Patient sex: F
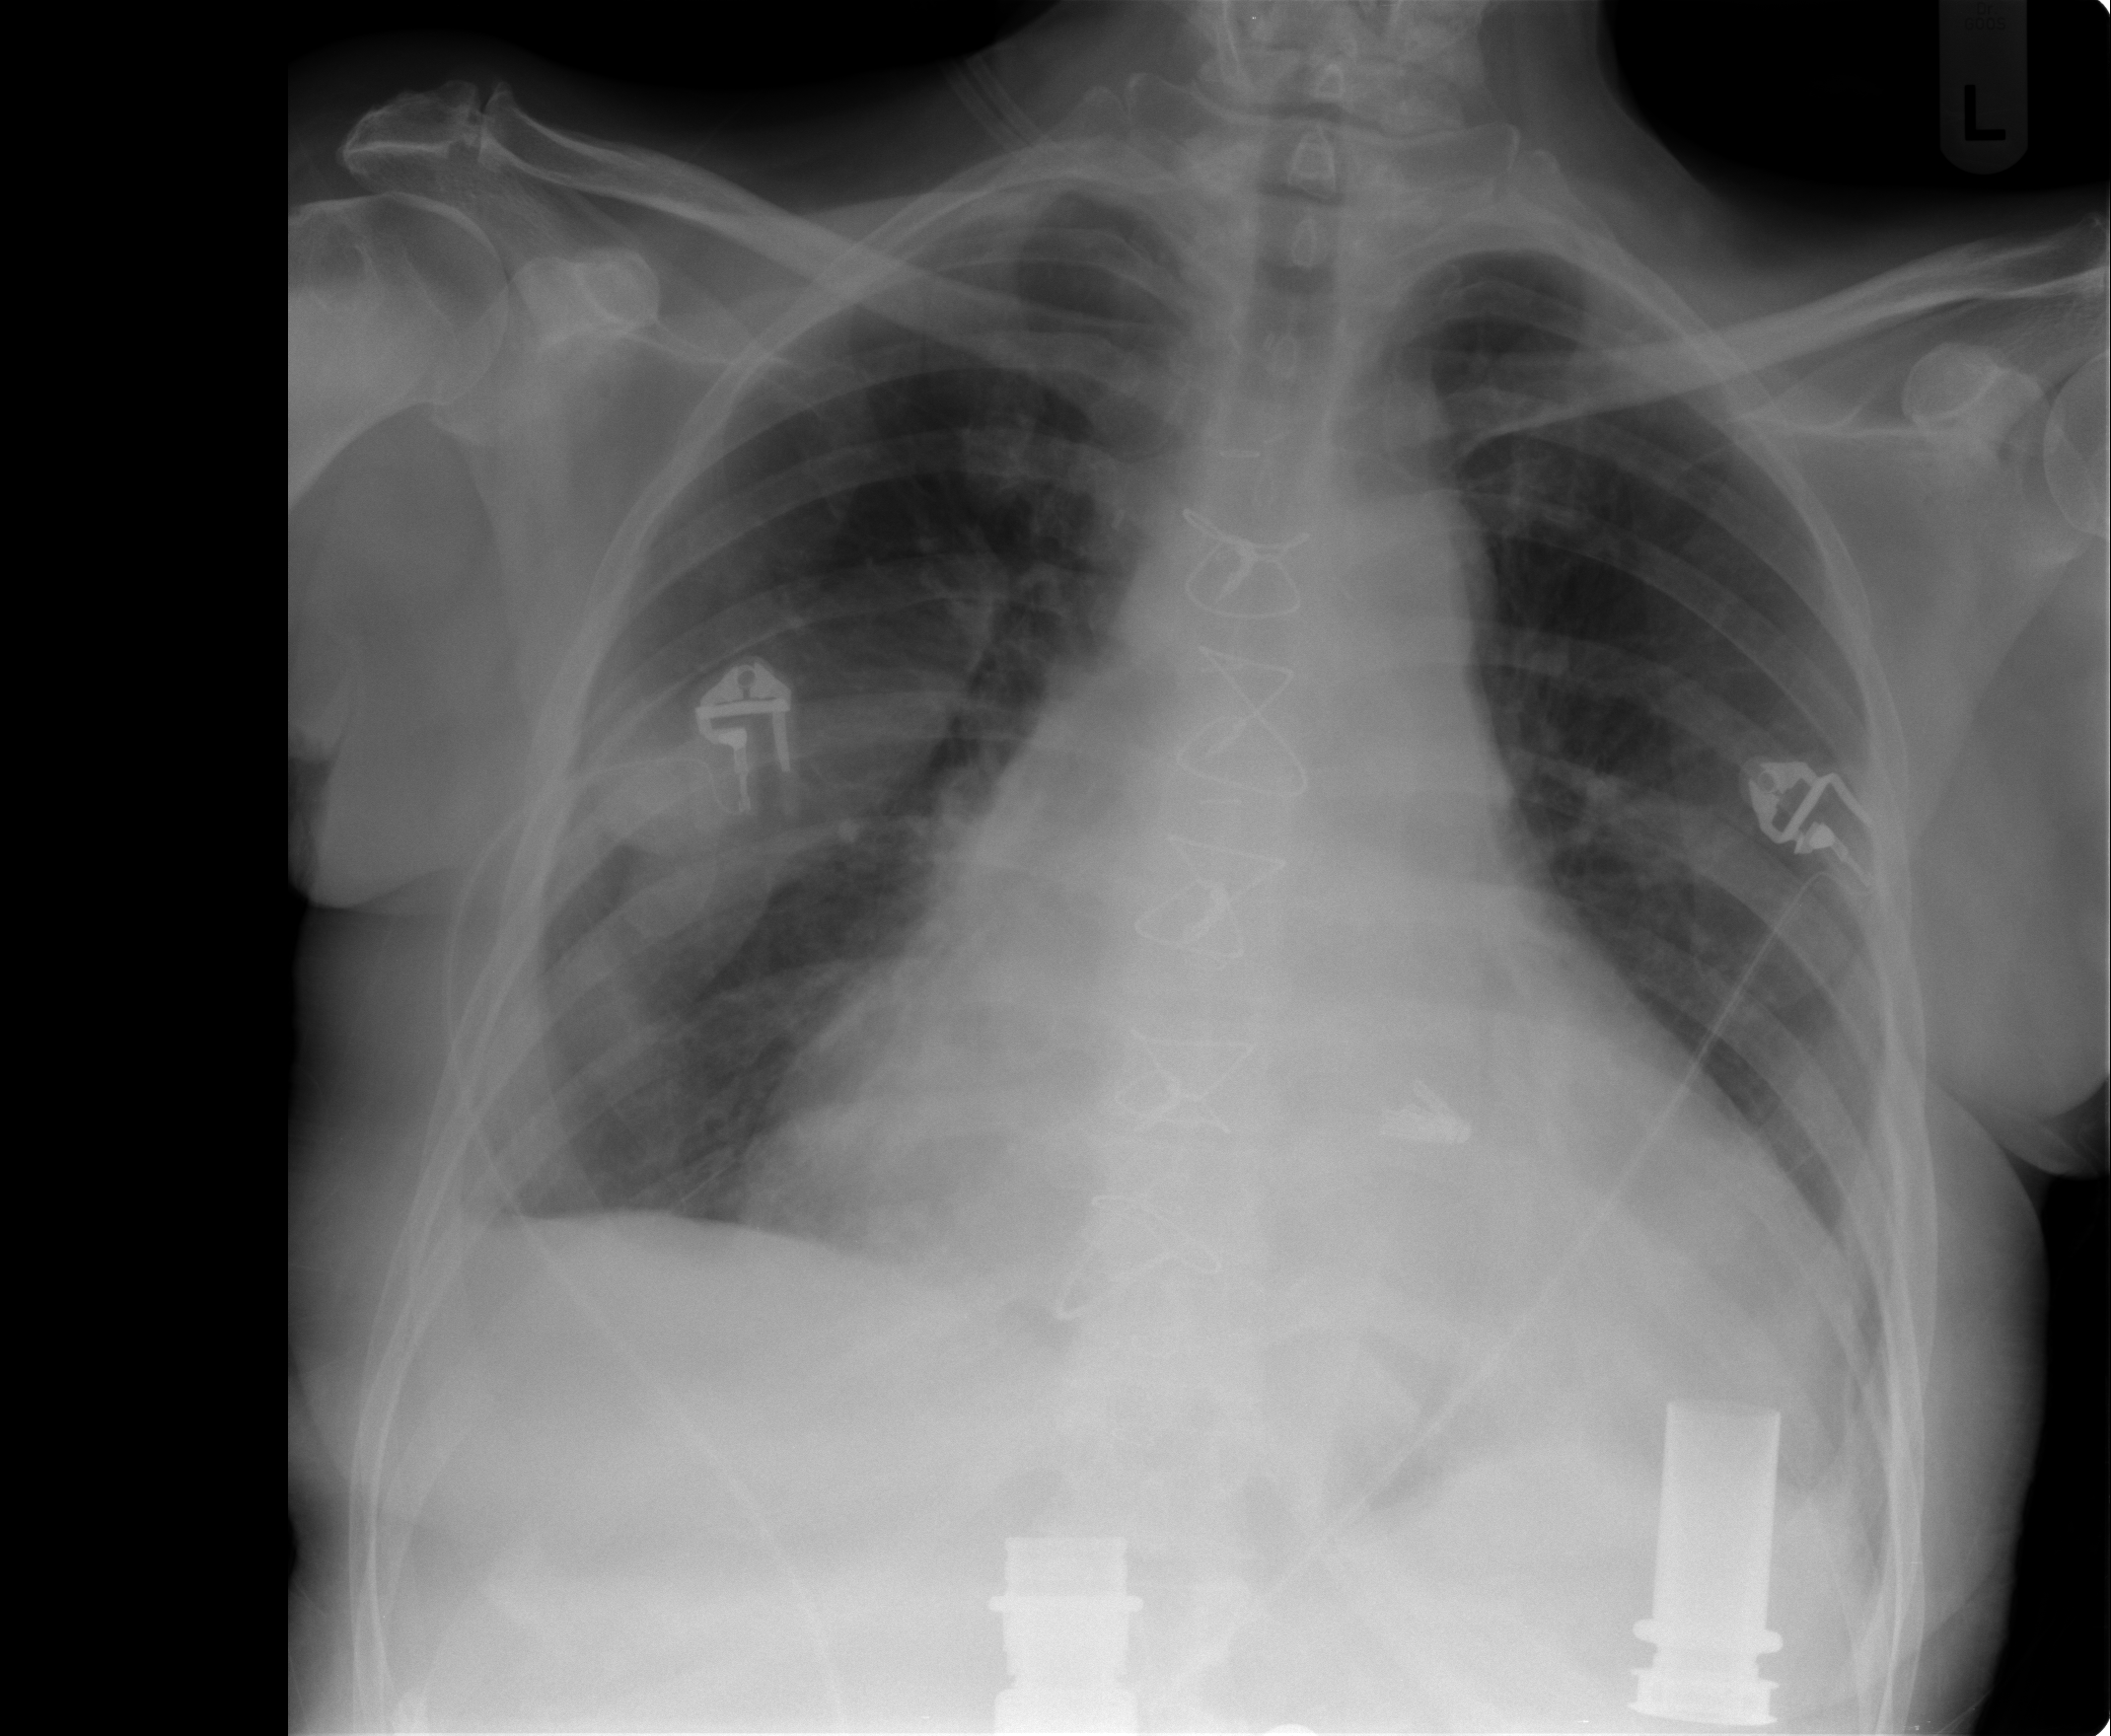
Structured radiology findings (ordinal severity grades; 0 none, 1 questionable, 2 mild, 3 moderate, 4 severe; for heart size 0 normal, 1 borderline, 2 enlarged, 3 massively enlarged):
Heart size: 3
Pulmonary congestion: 2
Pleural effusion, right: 2
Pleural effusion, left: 0
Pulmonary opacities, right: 0
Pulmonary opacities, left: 0
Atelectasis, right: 2
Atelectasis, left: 0